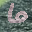
Label: 6